Question: I have to migrate records from a table in Oracle to SQL Server 2008 R2. I already designed the solution that allows me to move the data and save a copy of the migrated IDs into a stage table.
Thanks to a Lookup component and the stage table I can ensure to avoid duplicates, since the migration is done in several different moments and the objects migrated do not follow a specific sequencial order.
Below my SSIS schema:

I use an expression and two variables to gather data from Oracle in slots:
'''
SELECT *
FROM ORDERS
WHERE OrderID > [@User::Start] AND OrderID <= [@User::End]
AND STATUS <> 'Open'
'''
When all the orders that are not in statsu "Open" have been migrated, we will migrate the remaining delta. To do this I need to lookup to the aready migrated data in Stage. SO the query for the data source will be:
'''
SELECT *
FROM ORDERS
WHERE OrderID NOT IN ([@User::AlreadyMigratedIDs])
'''
My need would be able to store in variable "AlreadyMigratedIDs" all the IDs present in table Stage.
How would it be possible to use the information in the stage table (on SQL Server) as a condition for the query used in the ADO.net component to gather the source data from Oracle? Can I use any other SSIS, like lookup, before the ADO.net object?
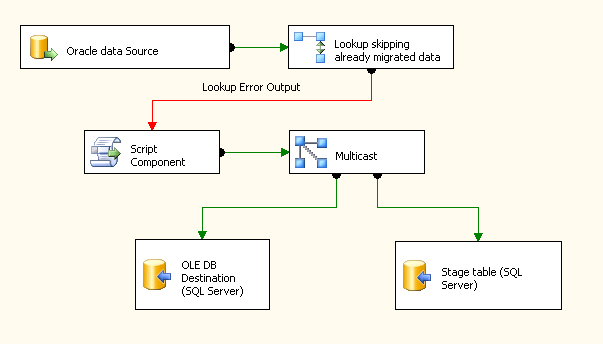
Answer: Use Execute SQL Task before your Data Flow to store the values of User::Start and User::End from the sql server staging table
'''
Name Data Type
StartID int
EndID int
'''
Use ResultSet as 'Single Row'
For sample I have taken the query from Adventure Works 2008 R2
'''
Select max([BusinessEntityID]) as StartID
,max([DepartmentID]) as EndID
FROM [AdventureWorks2008R2].[HumanResources].[EmployeeDepartmentHistory]
'''
Change the above query to match your needs to get the ID values from your staging table
In the resultset match the results to the variables created

Now use the 2 variables in your oracle query
'''
SELECT *
FROM ORDERS
WHERE OrderID > [@User::StartID] AND OrderID <= [@User::EndID]
AND STATUS <> 'Open'
'''